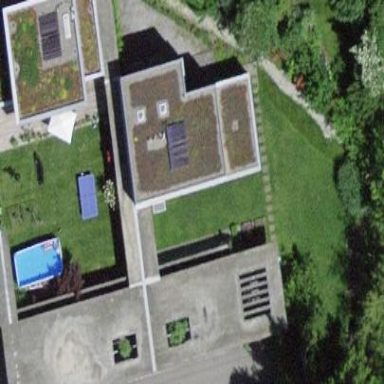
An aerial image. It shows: Terrace building.